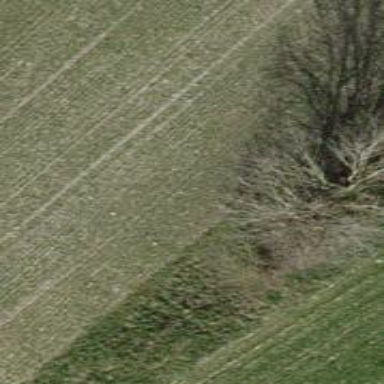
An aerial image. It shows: Single tag "natural: tree."